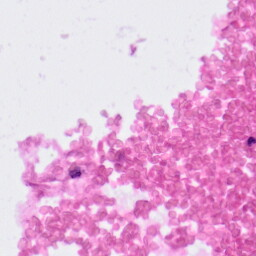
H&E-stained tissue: Colon